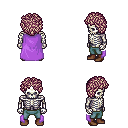
a pixel art fantasy rpg character, male body template, skeleton, lavender cape, teal pants, white blonde curly afro hairstyle, brown shoes, four views (front, back, left, right), 2x2 character sprite sheet, small pixel art, hard edges, no anti-aliasing